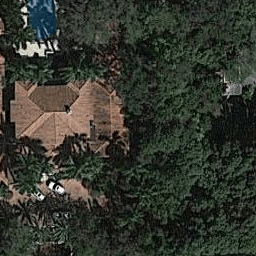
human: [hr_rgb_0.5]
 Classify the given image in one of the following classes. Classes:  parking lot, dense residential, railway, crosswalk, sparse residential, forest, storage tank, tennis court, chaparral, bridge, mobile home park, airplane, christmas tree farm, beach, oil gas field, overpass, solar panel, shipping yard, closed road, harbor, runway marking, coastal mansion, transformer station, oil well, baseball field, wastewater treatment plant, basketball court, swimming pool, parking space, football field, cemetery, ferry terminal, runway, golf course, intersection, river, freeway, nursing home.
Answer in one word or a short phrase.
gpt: sparse residential